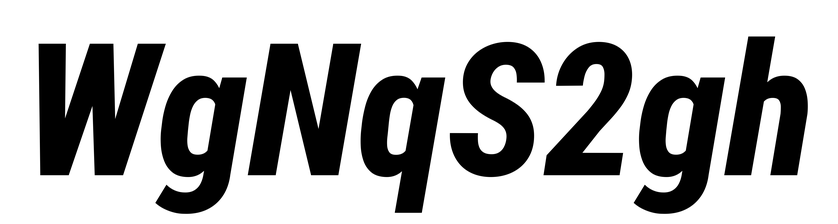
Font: Roboto-Italic_Condensed_ExtraBold_Italic